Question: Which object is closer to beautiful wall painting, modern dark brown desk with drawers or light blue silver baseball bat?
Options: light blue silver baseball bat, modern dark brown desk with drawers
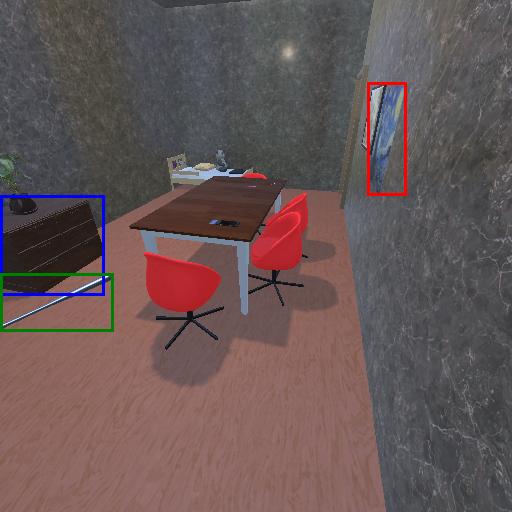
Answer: light blue silver baseball bat